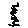
Label: zigzag